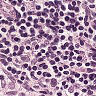
Metastatic tissue present: no